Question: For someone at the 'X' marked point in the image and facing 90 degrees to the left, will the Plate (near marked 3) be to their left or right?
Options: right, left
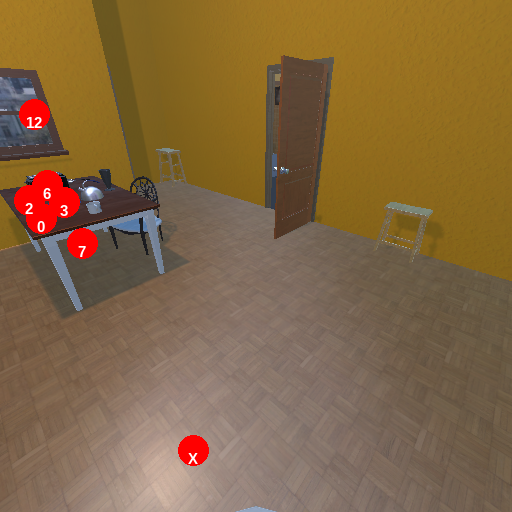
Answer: right